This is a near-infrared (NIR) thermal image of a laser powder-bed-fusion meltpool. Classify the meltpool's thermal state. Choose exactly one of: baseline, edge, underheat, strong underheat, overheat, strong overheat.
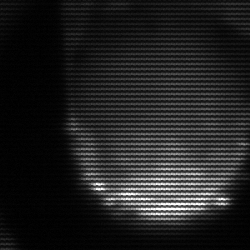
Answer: edge